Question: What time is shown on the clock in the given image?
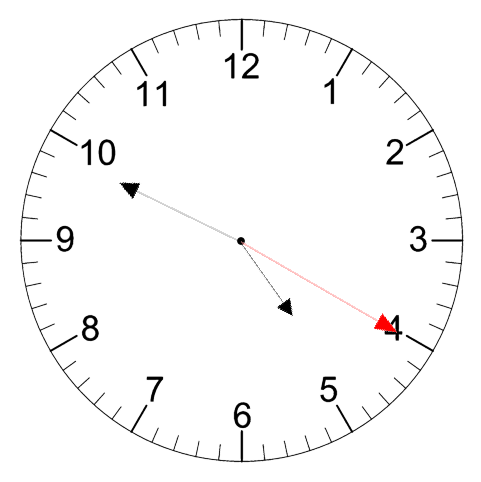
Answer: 04:49:20